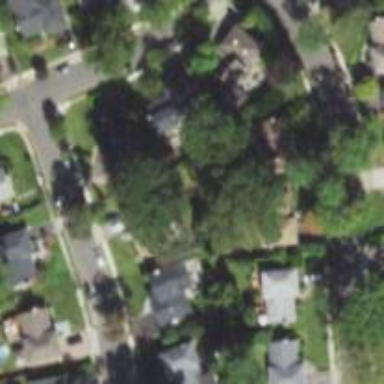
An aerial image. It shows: Neighborhood.